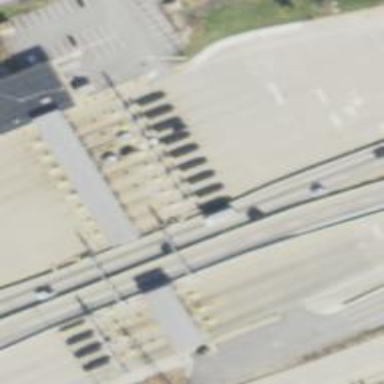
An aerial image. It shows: Toll gantry on the road.